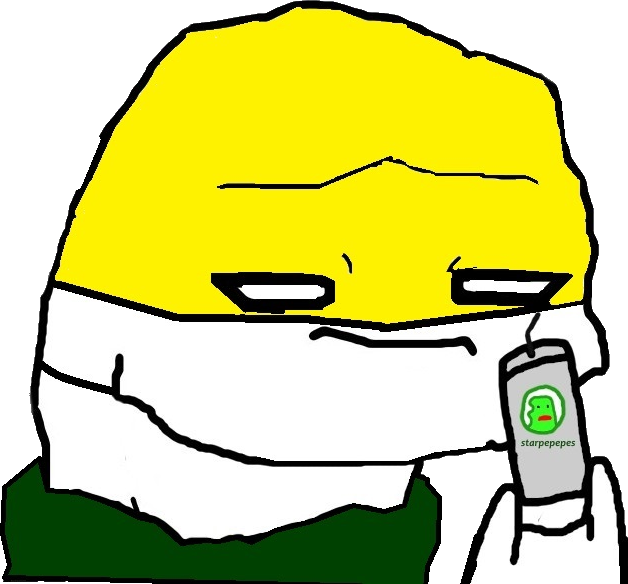
Label: 5_Brainlet